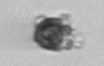
Label: coccolithophorid